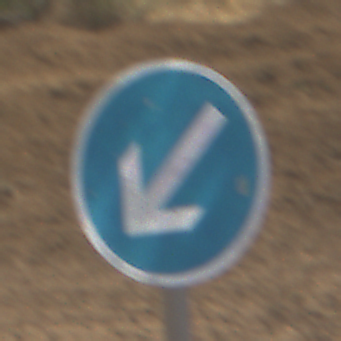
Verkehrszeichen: VorgeschriebeneVorbeifahrtLinks
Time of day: MorningAfternoon
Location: Outdoor (Nature)
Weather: PartlyCloudy
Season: NotSpecified
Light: Natural